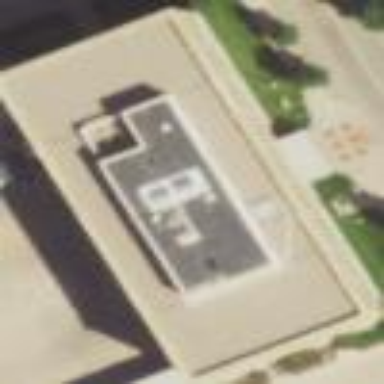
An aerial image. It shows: Government office building.